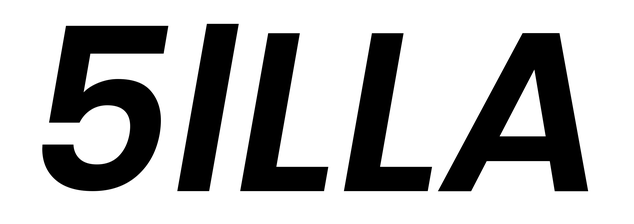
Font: Poppins-SemiBoldItalic